Question: I'm trying to position an icon correctly in the middle of an input, where that input has 'size="xs"'. However, all my attempts have failed, and the icon keeps being positioned too low/down. I've also tried using 'IconButton' instead of a regular icon but that didn't work either.

'''
import { Input, InputGroup, InputLeftElement } from "@chakra-ui/react"
import { SearchIcon } from "@chakra-ui/icons"
// ...
<InputGroup>
<InputLeftElement
pointerEvents="none"
children={<SearchIcon color="gray.300"/>}
size="xs"
/>
<Input
variant="outline"
size="xs"
placeholder={''}
/>
</InputGroup>
'''
What am I doing wrong?
Here's the codesandbox. Note that in this codesandbox, the icon is actually above the middle of Input (which is still wrong), instead of below as on my local machine.
<URL>
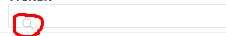
Answer: You can solve the problem by adding 'className' to 'chakra' components and editing styles:
'''
export default function App() {
return (
<InputGroup>
<InputLeftElement
className="InputLeft"
pointerEvents="none"
children={<SearchIcon className="SearchIcon" color="gray.300" />}
size="xs"
/>
<Input className="Input" variant="outline" size="xs" placeholder={''} />
</InputGroup>
);
}
'''
And Here's the styles:
'''
.InputLeft {
top: 3px !important;
left: 3px !important;
}
.Input {
padding-left: 24px !important;
}
'''
If in your local, the icon is below the input. You can change the 'top' to 'bottom' in 'InputLeft' class.
Here's the updated 'codesandbox' :
<URL>